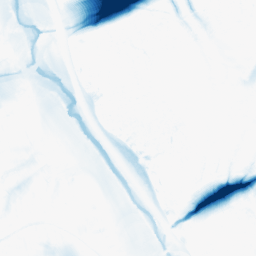
Category: morphological
Decomposition family: morphological_ellipse
Decomposition parameters: operation: closing
width: 50
height: 50
Upsampling method: bicubic
Upsampling parameters: scale: 8
Upsampling scale: 8